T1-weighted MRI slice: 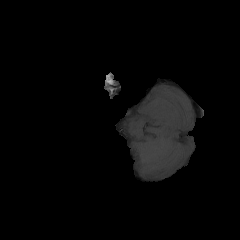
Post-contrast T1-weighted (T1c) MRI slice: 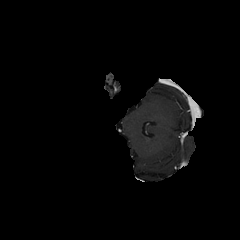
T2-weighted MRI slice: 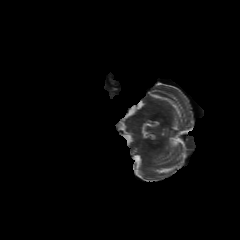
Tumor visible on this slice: no